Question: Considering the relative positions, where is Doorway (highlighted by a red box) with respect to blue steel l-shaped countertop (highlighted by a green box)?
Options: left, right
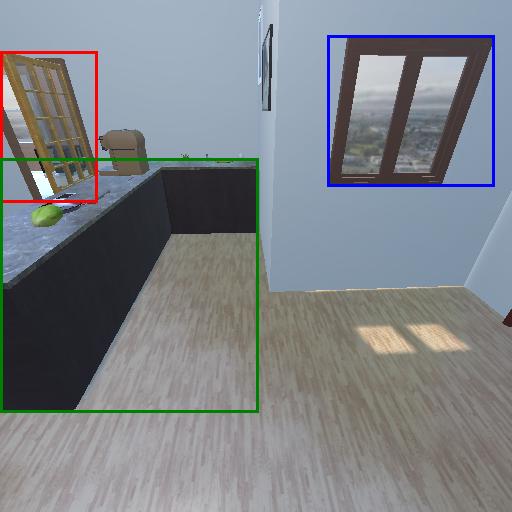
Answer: left